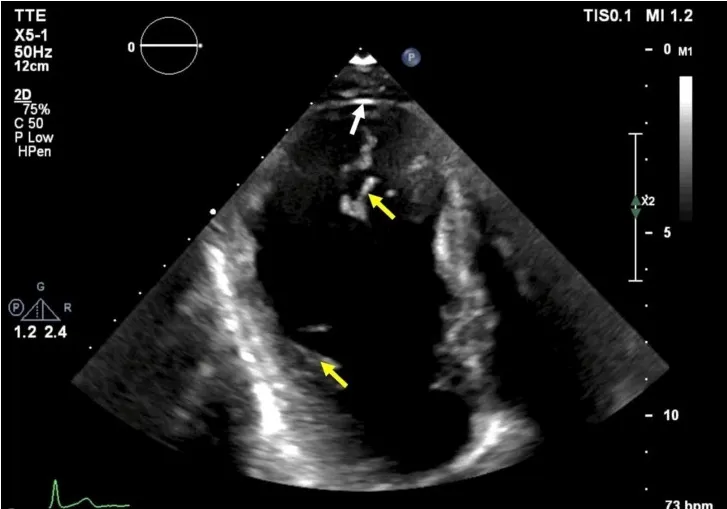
Transthoracic echocardiography demonstrates an isolated apical LV aneurysm (white arrow) associated with trabeculations (yellow arrows).
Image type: radiology (ultrasound)